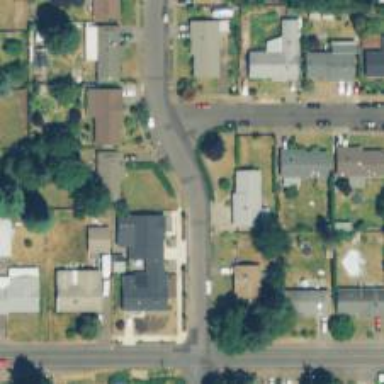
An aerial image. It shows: Residential road with sidewalk on the left side.